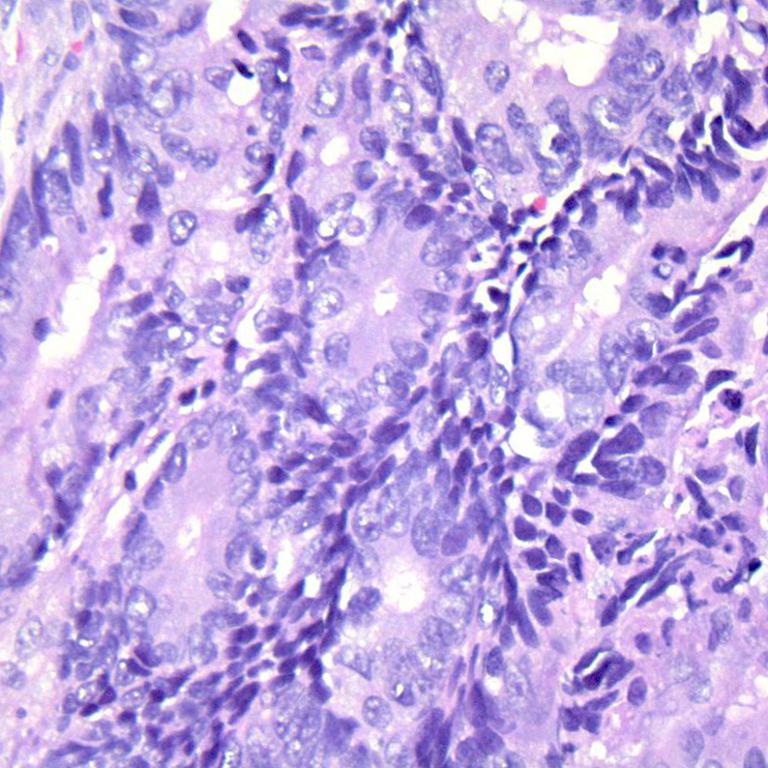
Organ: colon
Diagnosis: adenocarcinomas